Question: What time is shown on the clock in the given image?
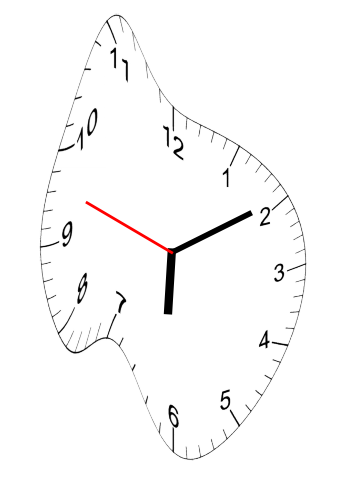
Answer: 06:09:48